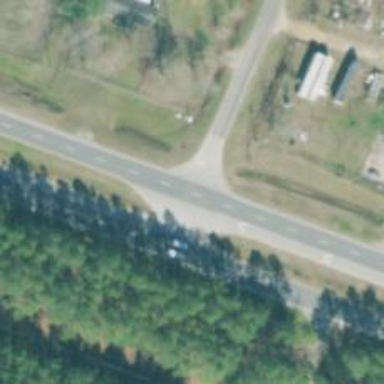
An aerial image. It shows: Trunk expressway with asphalt surface. It is dual carriageway.